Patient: sex M, age 26
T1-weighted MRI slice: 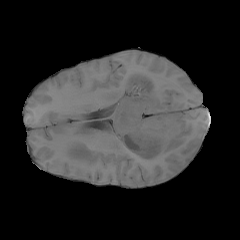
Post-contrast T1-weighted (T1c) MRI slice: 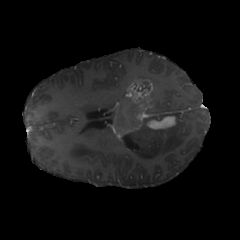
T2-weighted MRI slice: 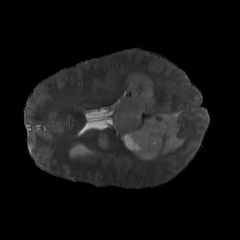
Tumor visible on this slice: yes
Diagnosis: Astrocytoma, IDH-mutant
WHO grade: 4